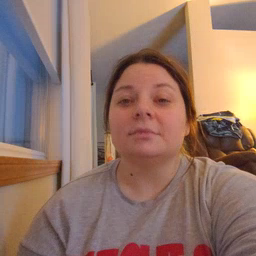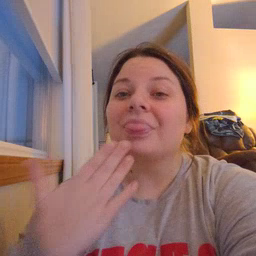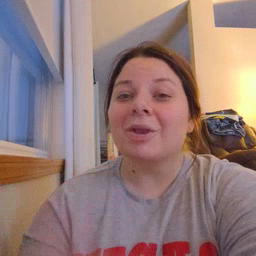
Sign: thankyou